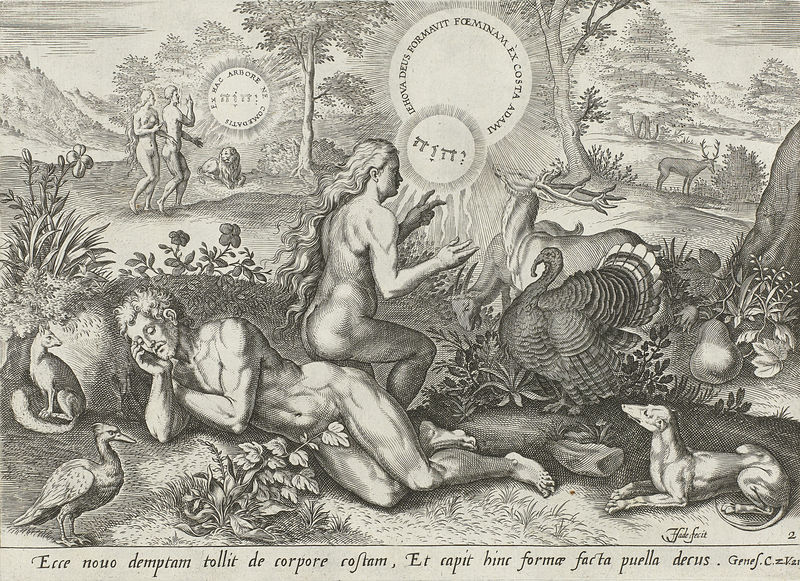
Titel: De schepping van Eva
Künstler: Johann (I) Sadeler
Standort: Amsterdam
Institution: Rijksmuseum
Schlagwörter: körper, bäume, landschaft, menschen, licht, schrift, liegen, white, black, hair, woman, print, birne, fruit, greek, heaven, man, naked, nude, tree, landscape, nature, sun, trees, löwe, forest, grass, garden, plants, animals, bird, dog, etching, peacock, couple, human, latein, engraving, pencil, draw, signs, deer, god, figure, couples, sleep, sleeping, goat, narrative, lion, fox, adam, latin, tree of knowledge, turkey, leafs, sign, hound, pear, man and woman, eve, eden, ll, antlers, language, squirrel, human figure, stag, quote, hebrew, adam and eve, fig, ecce, new world, garden of eden, raindeer, adami